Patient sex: F
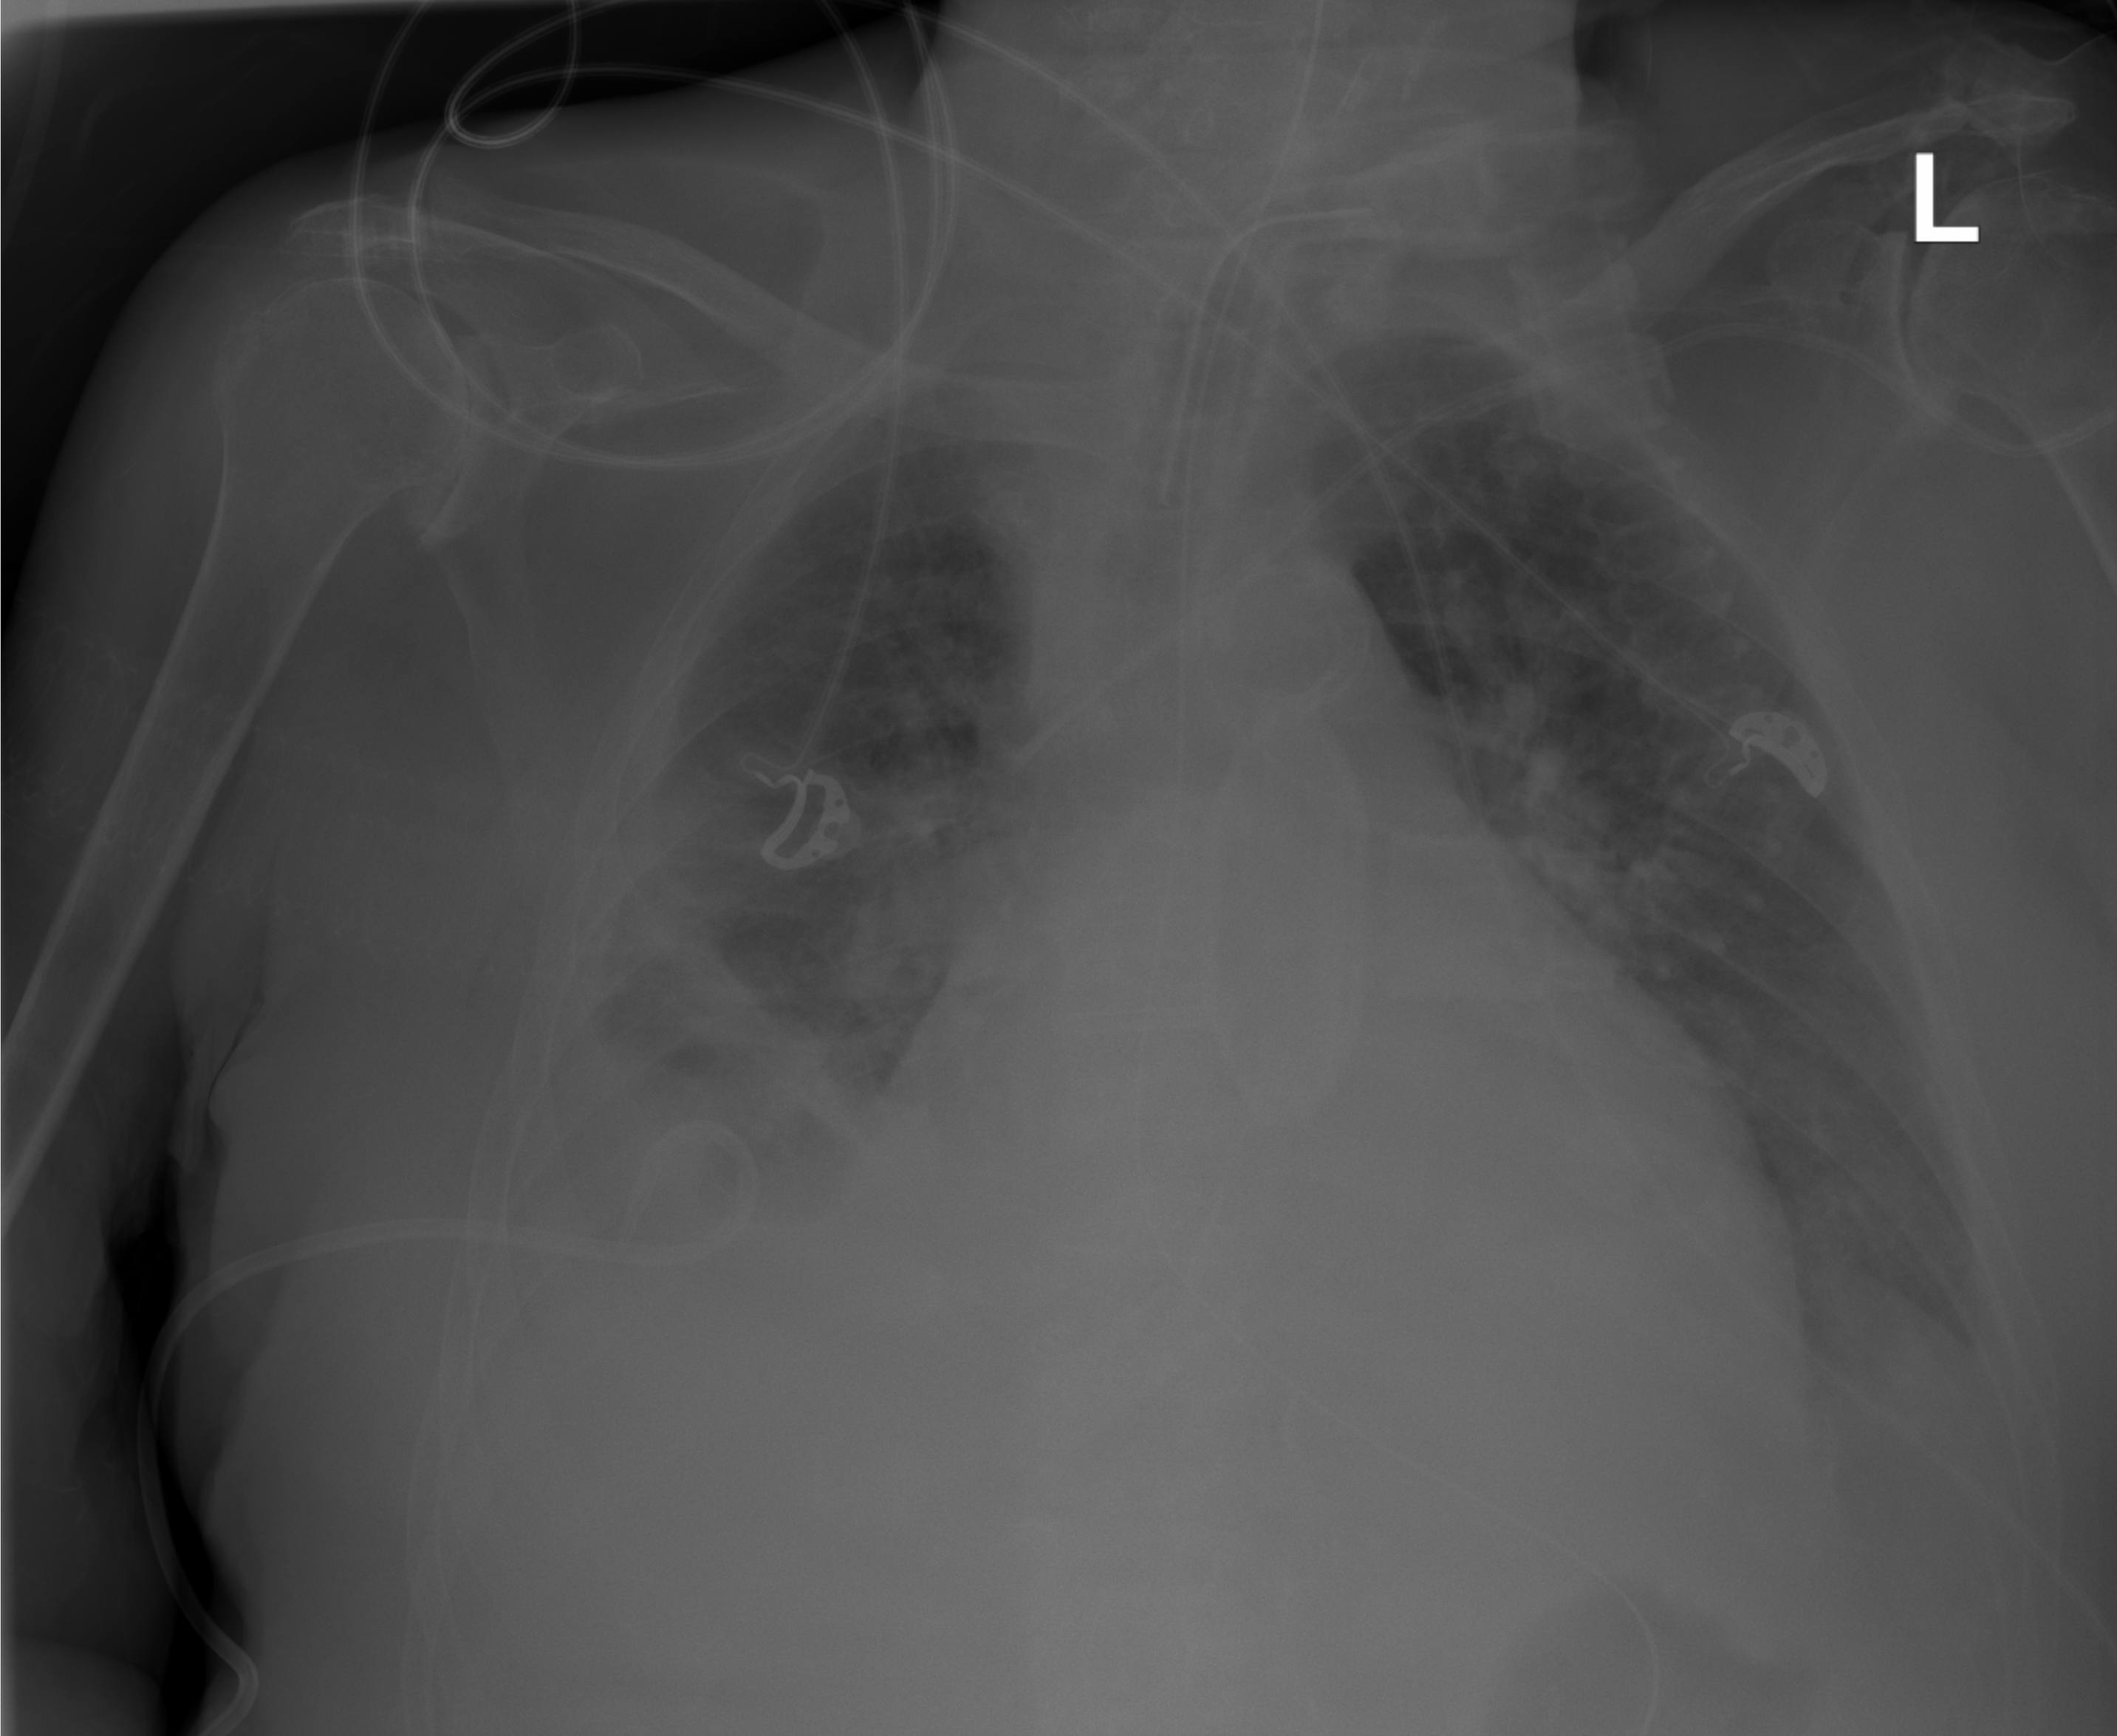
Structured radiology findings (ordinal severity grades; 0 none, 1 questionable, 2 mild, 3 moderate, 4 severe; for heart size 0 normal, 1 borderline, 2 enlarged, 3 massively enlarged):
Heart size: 2
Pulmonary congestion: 1
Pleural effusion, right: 2
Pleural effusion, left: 1
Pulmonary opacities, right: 2
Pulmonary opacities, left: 0
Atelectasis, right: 2
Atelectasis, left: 1